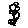
Label: flower